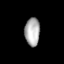
Tissue: lung
Cell type: Endothelial cells
Senescence score: 0.5567
Nuclear area (px): 414
Mean DAPI intensity: 174.459